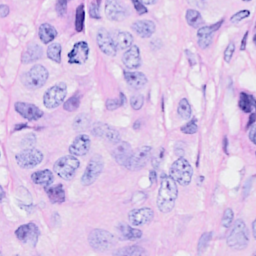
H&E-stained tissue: Breast